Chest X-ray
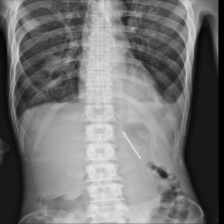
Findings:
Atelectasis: negative
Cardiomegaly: negative
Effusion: negative
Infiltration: positive
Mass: negative
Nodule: negative
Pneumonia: negative
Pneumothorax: negative
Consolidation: negative
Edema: negative
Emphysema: negative
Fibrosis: negative
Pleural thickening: negative
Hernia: negative